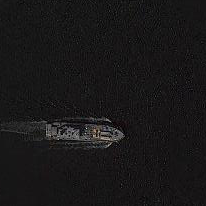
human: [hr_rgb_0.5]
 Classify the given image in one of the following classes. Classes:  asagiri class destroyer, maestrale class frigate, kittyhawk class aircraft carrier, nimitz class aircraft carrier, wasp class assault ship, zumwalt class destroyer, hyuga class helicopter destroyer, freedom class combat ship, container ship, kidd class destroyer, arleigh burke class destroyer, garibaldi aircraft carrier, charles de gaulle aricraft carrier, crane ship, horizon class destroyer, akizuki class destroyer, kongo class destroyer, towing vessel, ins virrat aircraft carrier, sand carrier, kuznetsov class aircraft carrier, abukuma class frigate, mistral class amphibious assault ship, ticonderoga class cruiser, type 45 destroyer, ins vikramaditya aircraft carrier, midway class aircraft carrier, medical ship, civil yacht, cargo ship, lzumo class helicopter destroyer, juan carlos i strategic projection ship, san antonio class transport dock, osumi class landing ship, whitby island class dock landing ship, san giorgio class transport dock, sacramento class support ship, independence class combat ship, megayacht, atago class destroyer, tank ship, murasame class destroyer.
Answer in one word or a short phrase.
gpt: Towing vessel